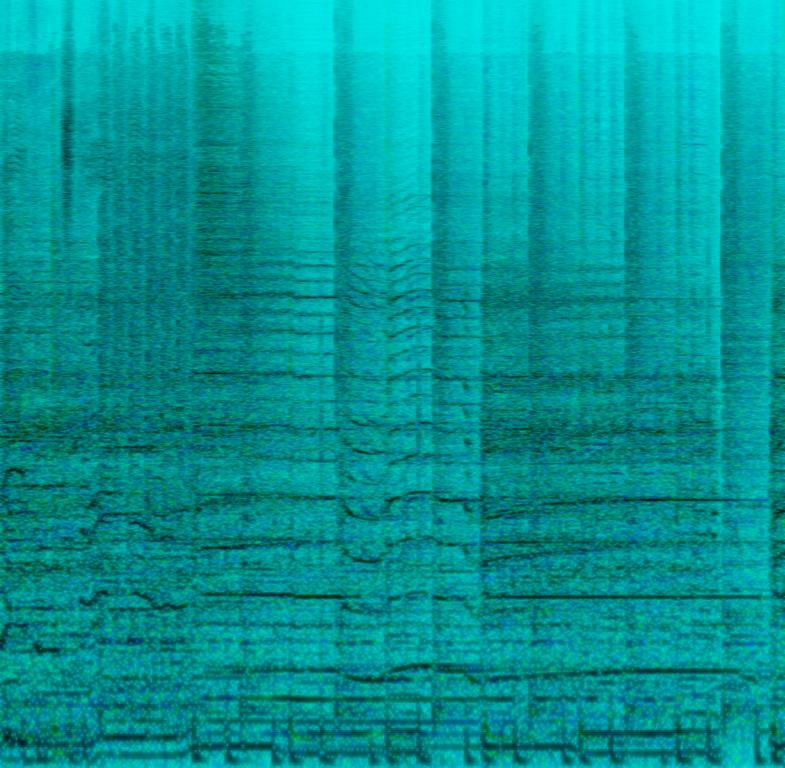
This song is a Rock instrumental. The tempo is medium fast with an aggressive electric guitar harmony, steady drumming, keyboard accompaniment, groovy bass lines. The audio quality is inferior so the finer aspects; are hard to detect. Overall the vibe of the song is intense,dangerous, sinister, spooky, goth, threatening and suspenseful. This song is Hard Rock/Metal.